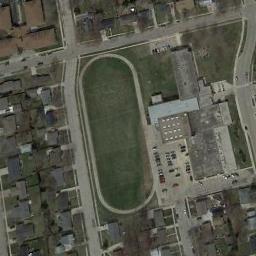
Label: ground_track_field